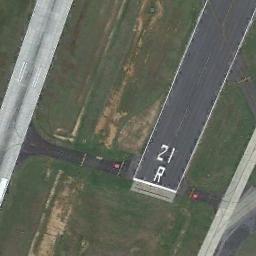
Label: runway